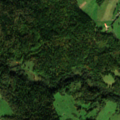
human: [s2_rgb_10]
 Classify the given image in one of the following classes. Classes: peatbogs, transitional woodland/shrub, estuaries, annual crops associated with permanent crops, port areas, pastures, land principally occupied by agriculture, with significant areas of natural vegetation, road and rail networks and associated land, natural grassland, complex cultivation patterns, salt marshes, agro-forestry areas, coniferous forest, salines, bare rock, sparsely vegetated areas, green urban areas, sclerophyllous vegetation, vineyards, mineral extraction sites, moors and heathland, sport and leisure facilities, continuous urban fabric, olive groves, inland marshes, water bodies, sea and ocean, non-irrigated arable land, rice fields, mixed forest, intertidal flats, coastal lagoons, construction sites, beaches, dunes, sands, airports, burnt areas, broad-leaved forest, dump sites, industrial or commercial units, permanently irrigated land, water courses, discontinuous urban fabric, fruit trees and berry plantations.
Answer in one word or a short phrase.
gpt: non-irrigated arable land, pastures, broad-leaved forest, coniferous forest, mixed forest